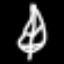
Label: leaf